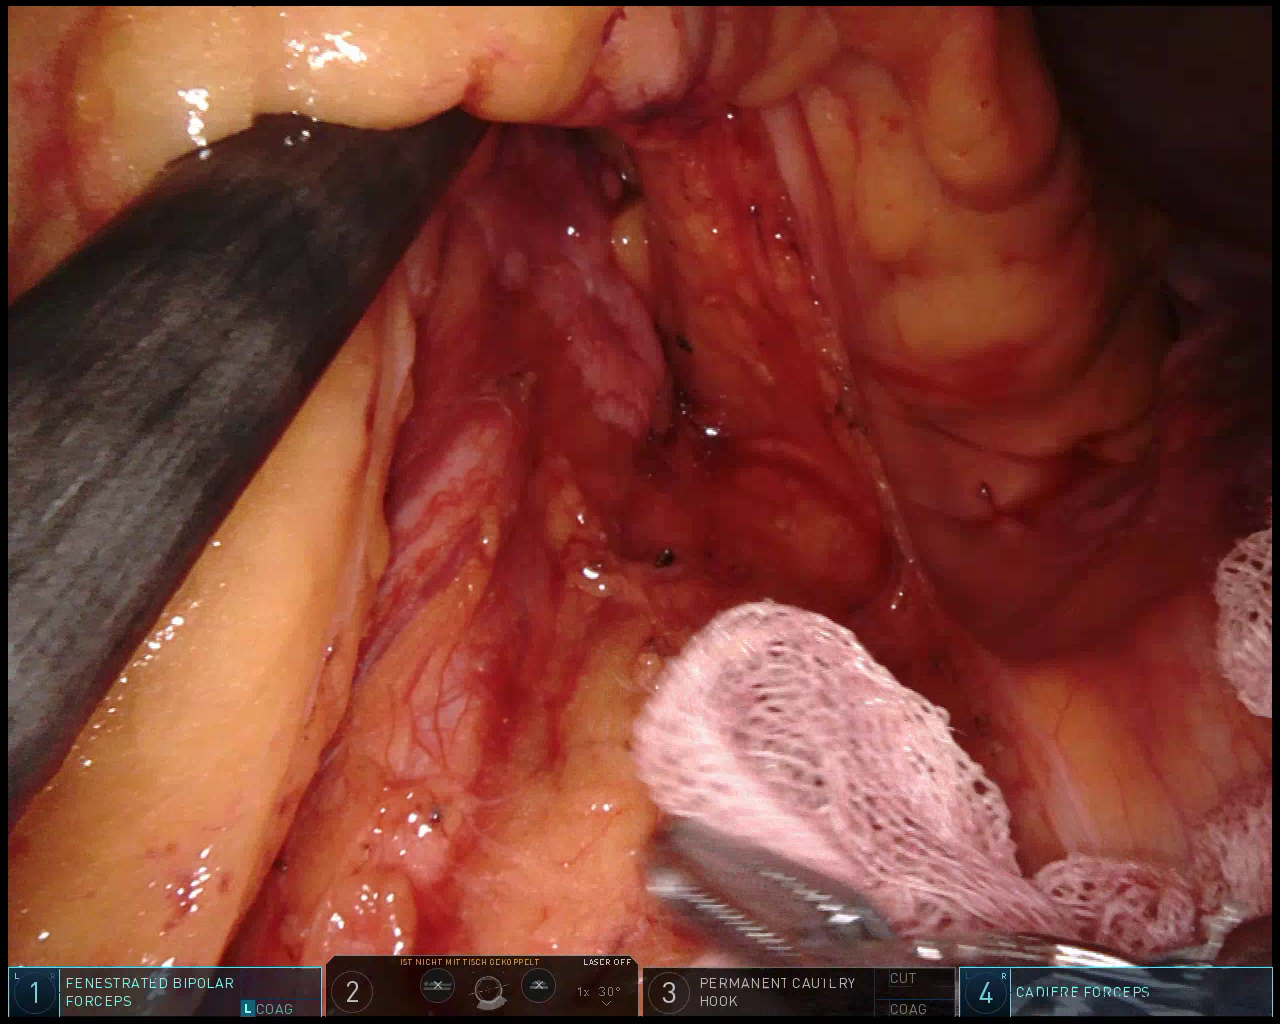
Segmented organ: ureter
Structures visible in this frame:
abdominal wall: no
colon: no
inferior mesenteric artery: no
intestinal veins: no
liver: no
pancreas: no
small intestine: no
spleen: no
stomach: no
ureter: yes
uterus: no
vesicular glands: no